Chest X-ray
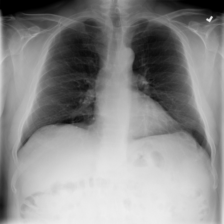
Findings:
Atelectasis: negative
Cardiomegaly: negative
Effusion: negative
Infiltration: negative
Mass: negative
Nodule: negative
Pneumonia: negative
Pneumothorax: negative
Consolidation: negative
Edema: negative
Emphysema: negative
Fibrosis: negative
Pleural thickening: negative
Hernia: negative